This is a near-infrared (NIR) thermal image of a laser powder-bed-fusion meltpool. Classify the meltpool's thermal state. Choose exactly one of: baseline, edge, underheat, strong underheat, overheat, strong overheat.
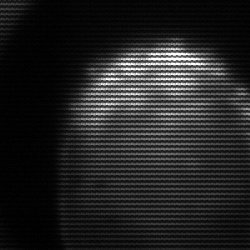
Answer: edge